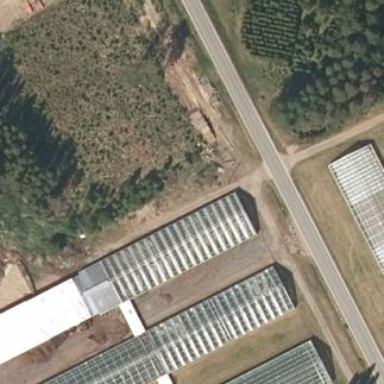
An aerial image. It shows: Greenhouse.